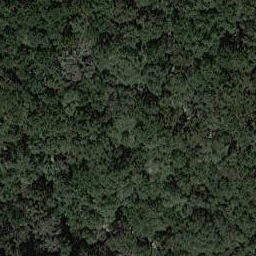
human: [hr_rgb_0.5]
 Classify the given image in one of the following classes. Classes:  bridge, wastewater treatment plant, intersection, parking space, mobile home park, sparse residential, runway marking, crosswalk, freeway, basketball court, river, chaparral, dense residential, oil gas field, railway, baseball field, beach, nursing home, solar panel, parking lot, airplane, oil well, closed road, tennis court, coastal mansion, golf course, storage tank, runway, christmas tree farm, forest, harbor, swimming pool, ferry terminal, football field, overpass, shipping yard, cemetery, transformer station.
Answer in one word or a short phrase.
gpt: forest